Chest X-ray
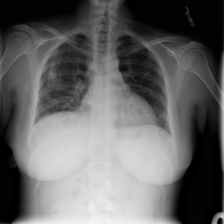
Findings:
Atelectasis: negative
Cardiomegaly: negative
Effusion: negative
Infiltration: negative
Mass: negative
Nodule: negative
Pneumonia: negative
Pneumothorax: positive
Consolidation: negative
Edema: negative
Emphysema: negative
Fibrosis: negative
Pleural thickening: negative
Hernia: negative